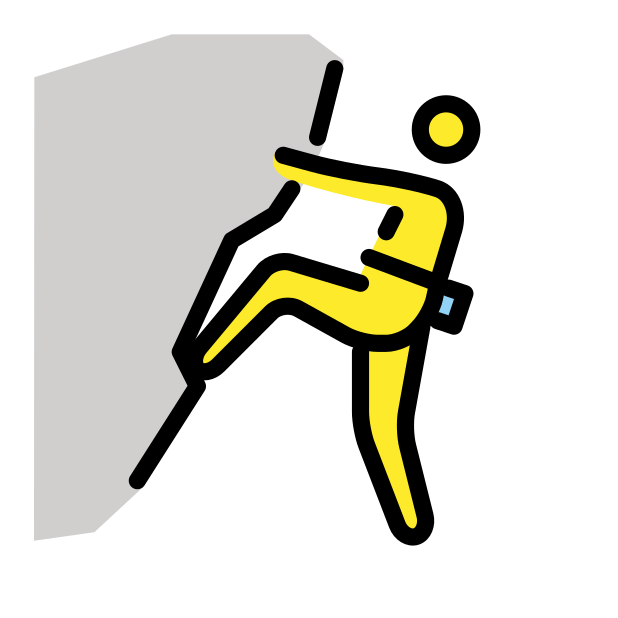
Emoji: 🧗
Name: person climbing
Unicode: 0x1f9d7